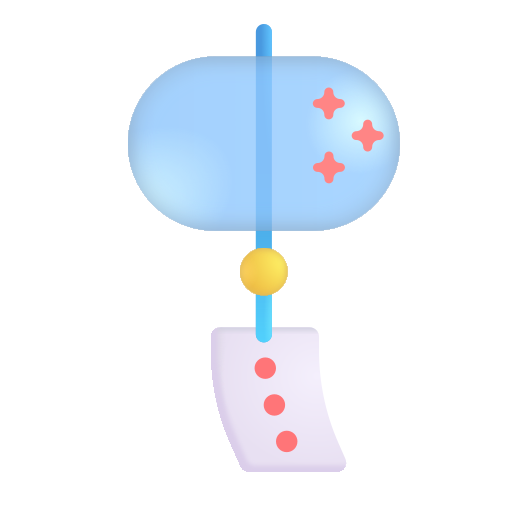
wind chime color